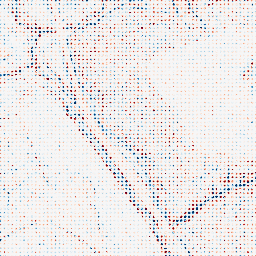
Category: edge_preserving
Decomposition family: bilateral
Decomposition parameters: d: 5
sigma_color: 100
sigma_space: 150
Upsampling method: sinc_blackman
Upsampling parameters: scale: 8
kernel_size: 4
Upsampling scale: 8